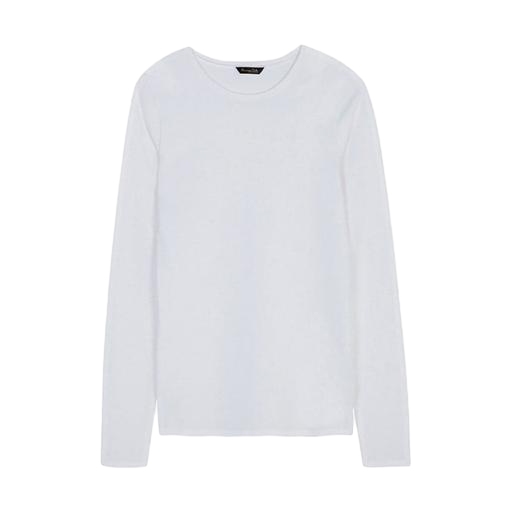
white women's long-sleeve t-shirt, white pima long sleeve crew tee, white long sleeved t-shirt, white background